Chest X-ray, AP view. Patient: 50 years old, sex M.
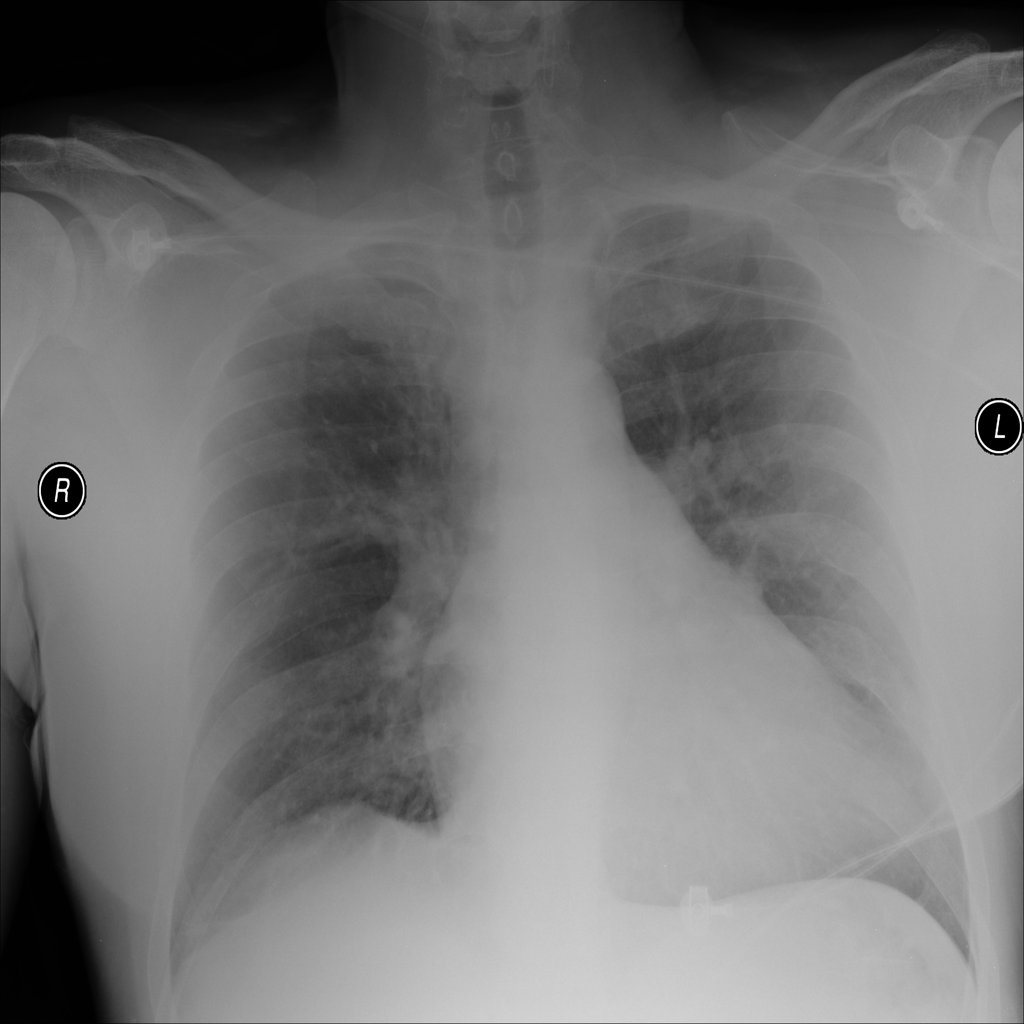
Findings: Cardiomegaly